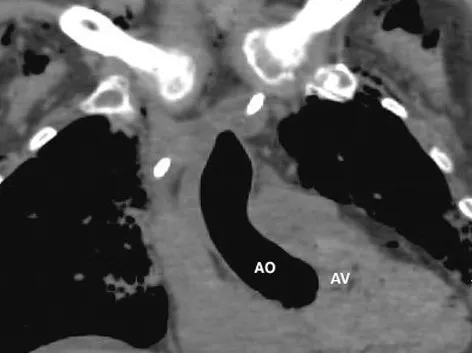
Coronal CT - lung windows - large amount of abnormal air in ascending aorta (AO). Aortic valve (AV) is delineated nicely demonstrated due to surrounding air.
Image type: radiology (ct)